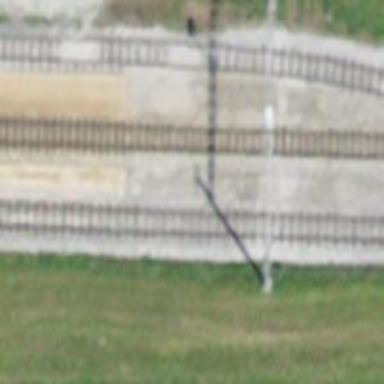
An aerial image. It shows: Platform for public transport and railway.